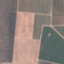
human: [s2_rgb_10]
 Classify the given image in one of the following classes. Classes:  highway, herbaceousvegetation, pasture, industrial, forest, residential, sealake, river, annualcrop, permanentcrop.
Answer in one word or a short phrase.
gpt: PermanentCrop